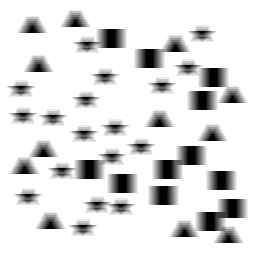
Squares: 12
Triangles: 12
Stars: 18
Total shapes: 42